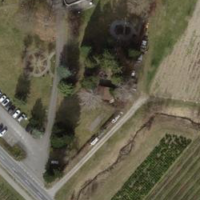
EUNIS habitat code: 52
Species observed at this site:
Fagus sylvatica